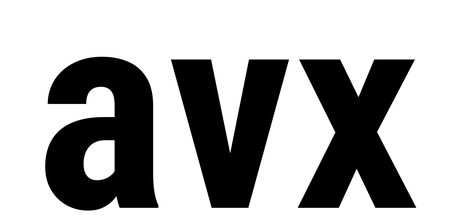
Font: Roboto_Condensed_Bold